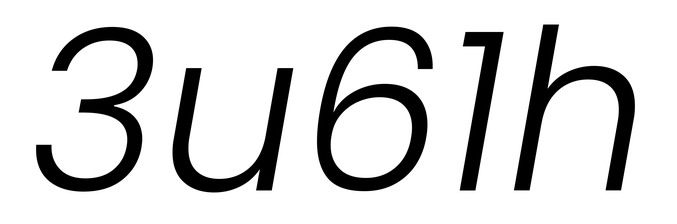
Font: Poppins-LightItalic